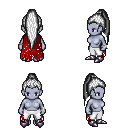
a pixel art fantasy rpg character, female body template, dark elf, purple skin, red tattered cape, white pants, white extra-long topknot hairstyle, bracelets, metal boots, four views (front, back, left, right), 2x2 character sprite sheet, small pixel art, hard edges, no anti-aliasing